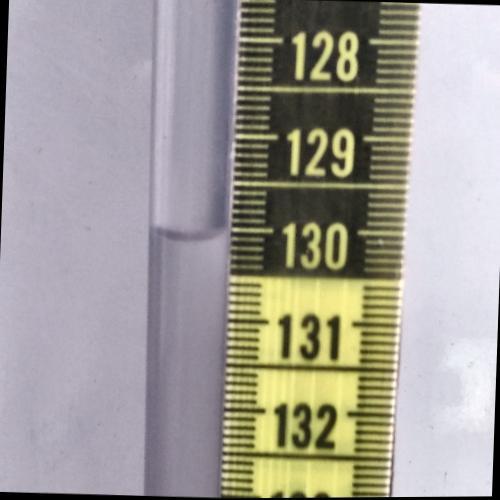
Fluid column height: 130.0 cm